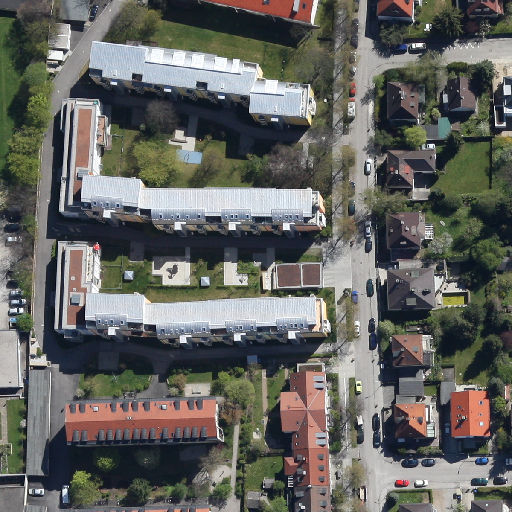
Referring expression: sidewalk